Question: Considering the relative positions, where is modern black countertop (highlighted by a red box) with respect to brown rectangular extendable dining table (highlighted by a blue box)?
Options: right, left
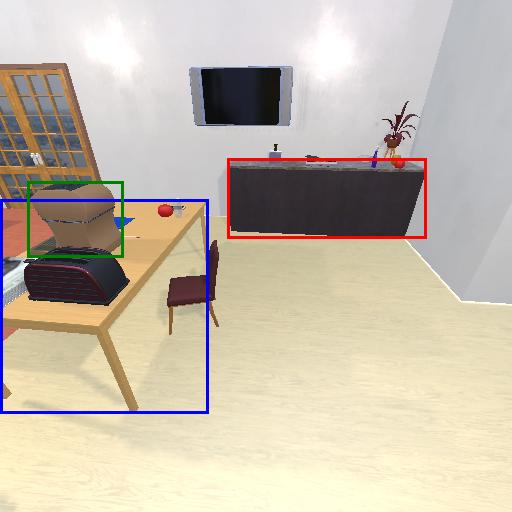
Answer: right